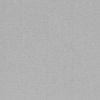
Label: dusty